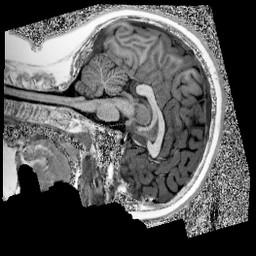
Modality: UNIT1
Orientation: sagittal
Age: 10
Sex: male
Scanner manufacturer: siemens
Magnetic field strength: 3 T
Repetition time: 4 s
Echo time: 0.00303 s